Question: Count the number of objects in the diagram.
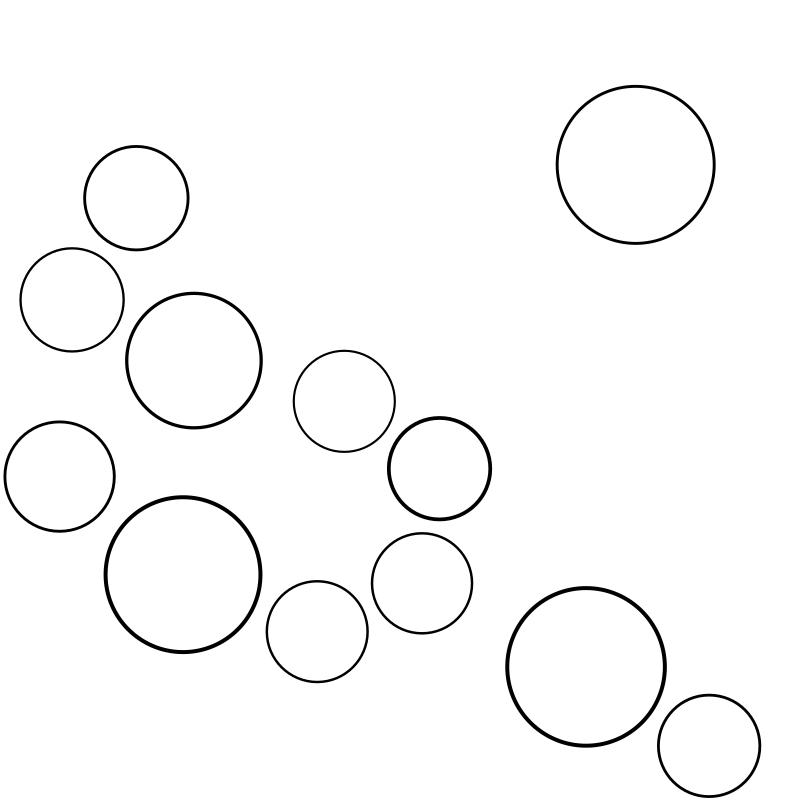
Answer: 12